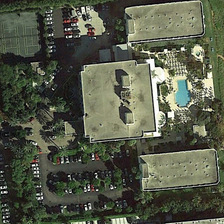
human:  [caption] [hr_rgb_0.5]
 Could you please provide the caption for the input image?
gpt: several buildings are in a resort with parking lots and tennis courts .

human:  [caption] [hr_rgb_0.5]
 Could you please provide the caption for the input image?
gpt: several buildings are in a resort with parking lots and tennis courts .

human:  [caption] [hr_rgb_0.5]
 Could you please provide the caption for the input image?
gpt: several buildings are in a resort with parking lots and tennis courts .

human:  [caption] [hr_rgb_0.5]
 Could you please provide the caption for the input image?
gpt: several buildings are in a resort with parking lots and tennis courts .

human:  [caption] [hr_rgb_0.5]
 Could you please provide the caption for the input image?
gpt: several buildings are in a resort with parking lots and tennis courts .